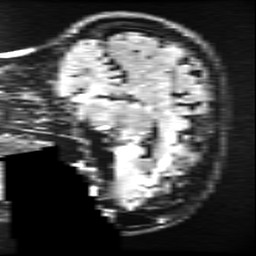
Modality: FLAIR
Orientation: sagittal
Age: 42
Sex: female
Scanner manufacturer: ge
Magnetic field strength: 3 T
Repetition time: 11 s
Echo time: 0.1497 s